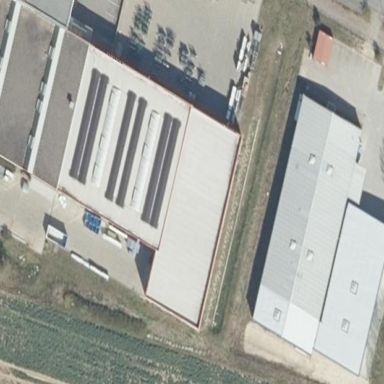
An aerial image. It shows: Commercial building.